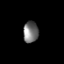
Tissue: prostate
Cell type: NK cells
Senescence score: 0.2174
Nuclear area (px): 317
Mean DAPI intensity: 116.893